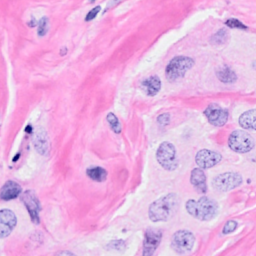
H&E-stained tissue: Breast